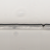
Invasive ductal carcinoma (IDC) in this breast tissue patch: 0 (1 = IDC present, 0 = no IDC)